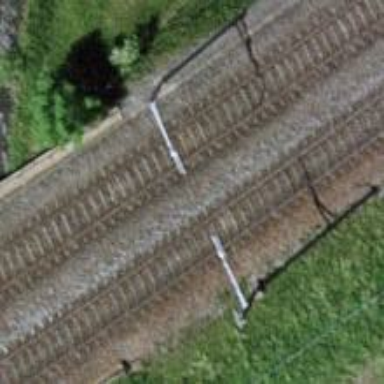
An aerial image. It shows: Bridge over electrified railway with contact lines.